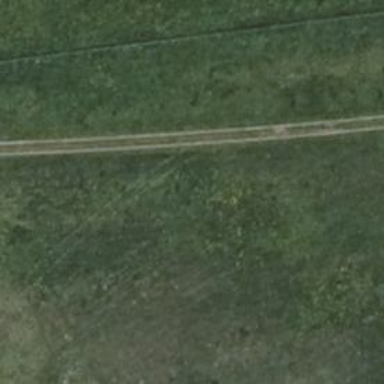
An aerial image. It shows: Sandy track road with grade3 tracktype.